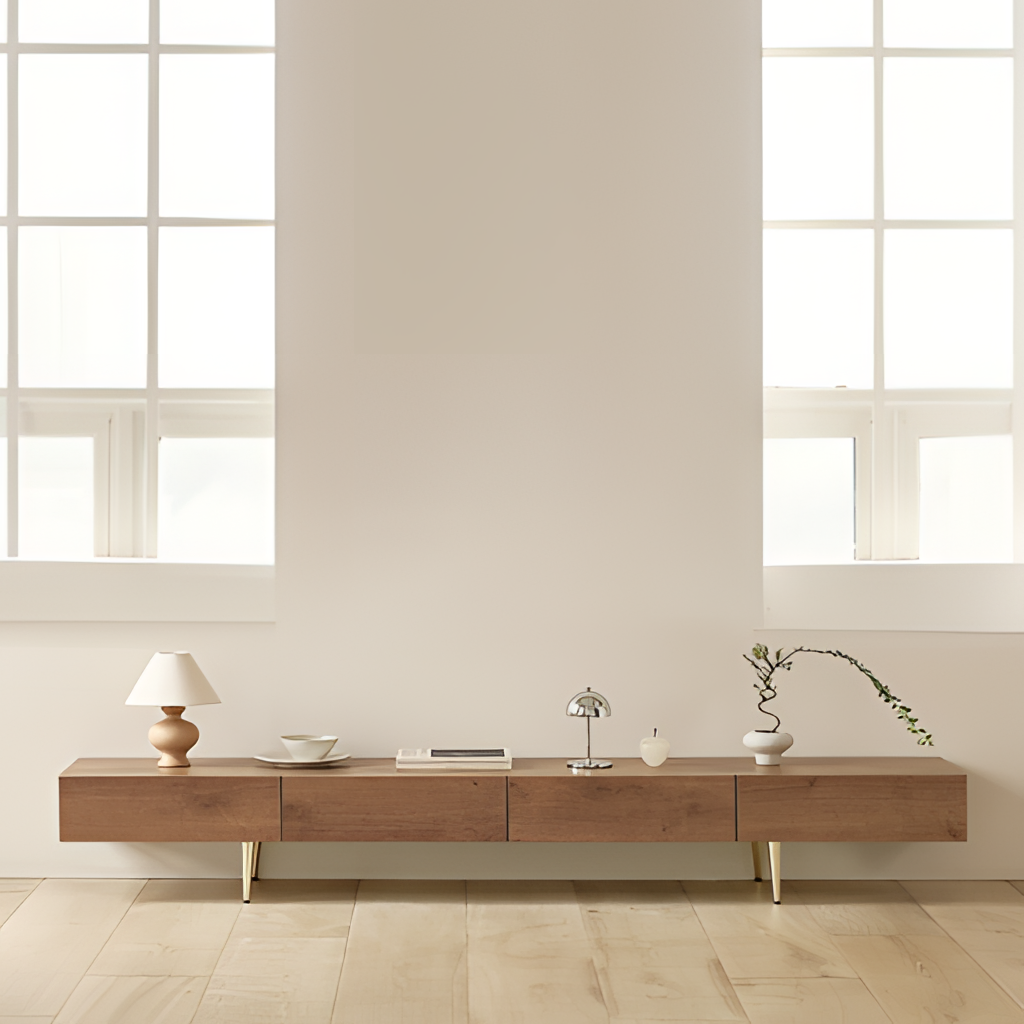
living room, wood console table, minimalist, paint wallpaper, with solid pattern, tan wood flooring, with plank pattern